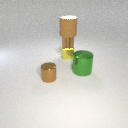
small brown metal cylinder below large brown rubber cylinder